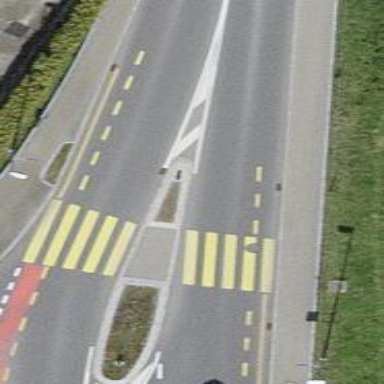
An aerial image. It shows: Uncontrolled zebra crossing with marked island on the road.